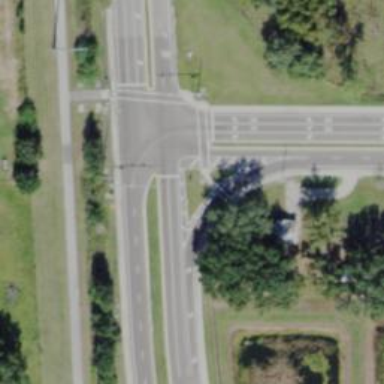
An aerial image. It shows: Secondary link road with asphalt surface.